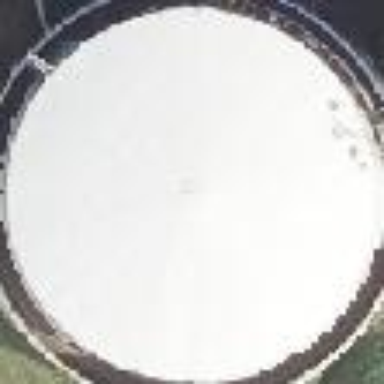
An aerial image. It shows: Storage tank created as man-made structure.